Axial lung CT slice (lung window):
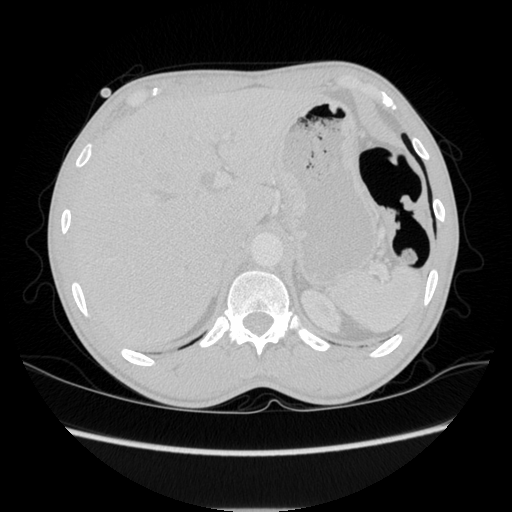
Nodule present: no